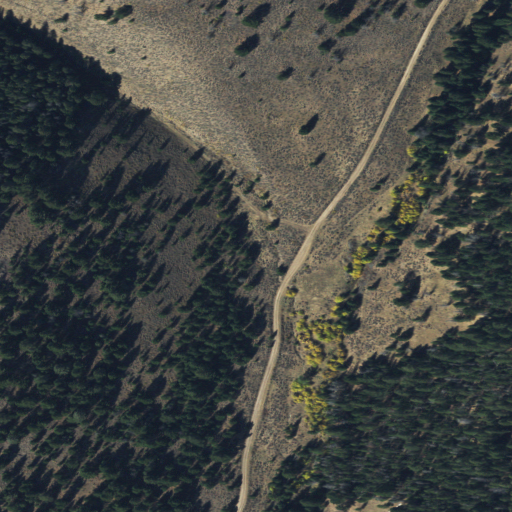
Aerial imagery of valley in Montana named Watt Gulch containing shrub, evergreen forest, and grassland